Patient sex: M
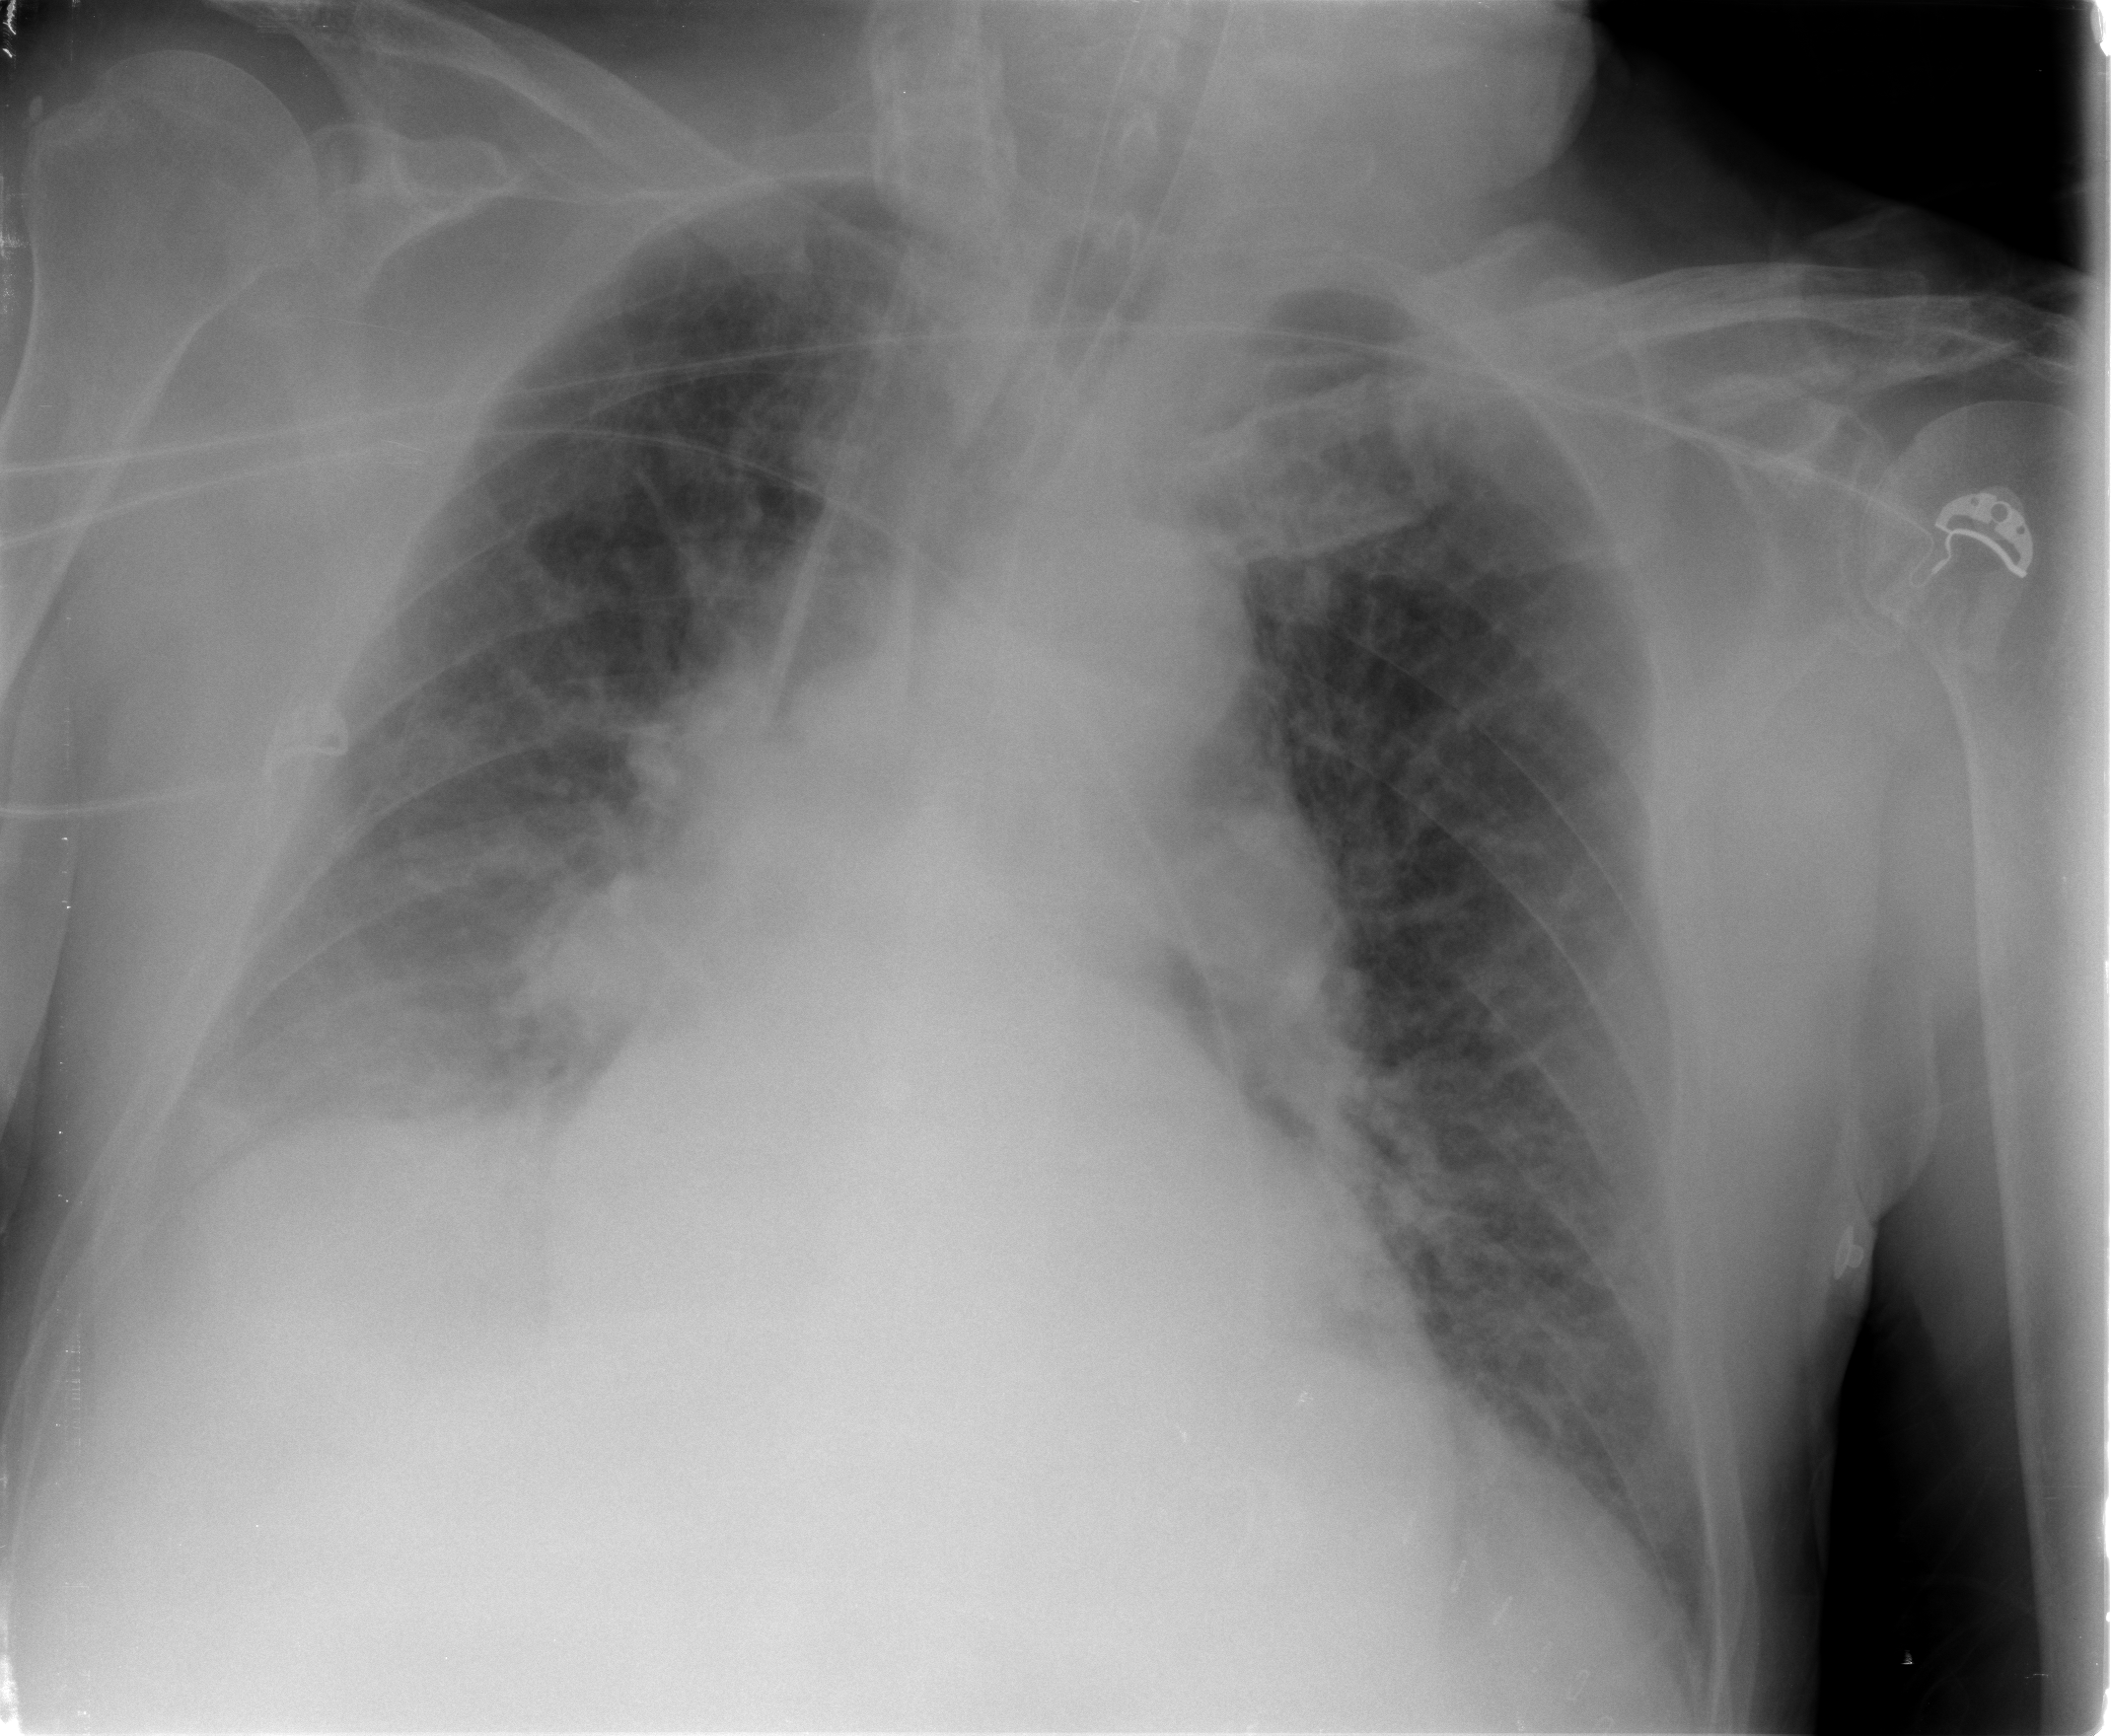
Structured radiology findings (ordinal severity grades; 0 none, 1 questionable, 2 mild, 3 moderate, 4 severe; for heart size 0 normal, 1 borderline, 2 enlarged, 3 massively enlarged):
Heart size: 1
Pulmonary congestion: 2
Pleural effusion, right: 2
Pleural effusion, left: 0
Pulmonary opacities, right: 1
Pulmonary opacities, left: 1
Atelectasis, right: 2
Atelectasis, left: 0